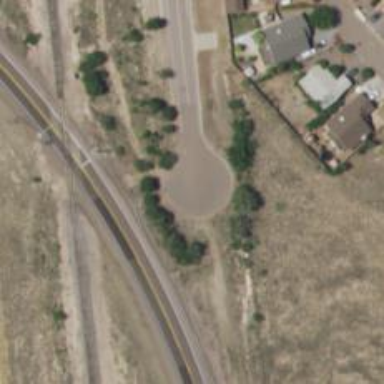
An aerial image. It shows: Abandoned road.